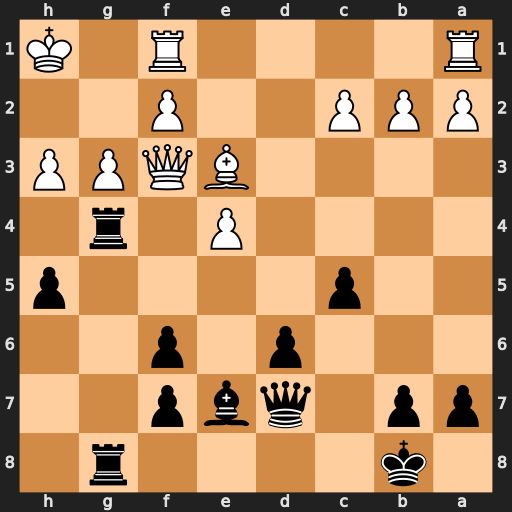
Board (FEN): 1k4r1/pp1qbp2/3p1p2/2p4p/4P1r1/4BQPP/PPP2P2/R4R1K
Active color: b
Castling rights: -
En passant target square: -
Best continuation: Rxg3 fxg3 Qxh3+ Kg1 Rxg3+ Qxg3 Qxg3+